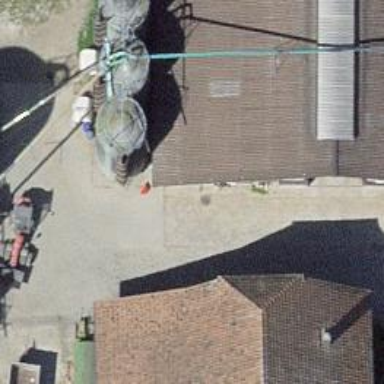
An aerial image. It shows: Silo.